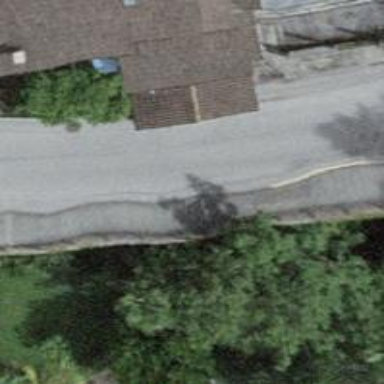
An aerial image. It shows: Retaining wall.